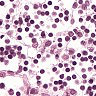
Metastatic tissue present: no